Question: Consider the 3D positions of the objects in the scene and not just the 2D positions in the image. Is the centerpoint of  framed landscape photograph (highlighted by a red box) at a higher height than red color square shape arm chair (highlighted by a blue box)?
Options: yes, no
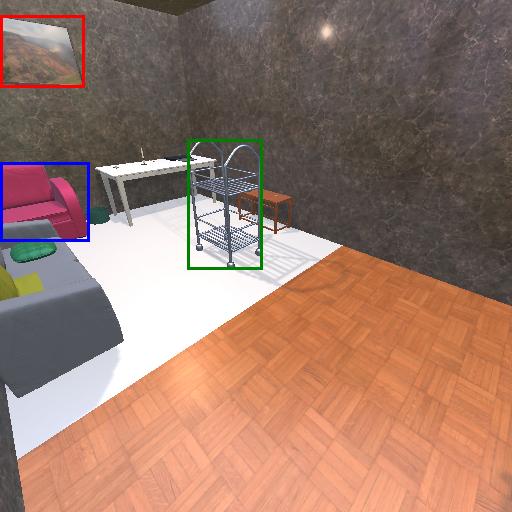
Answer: yes